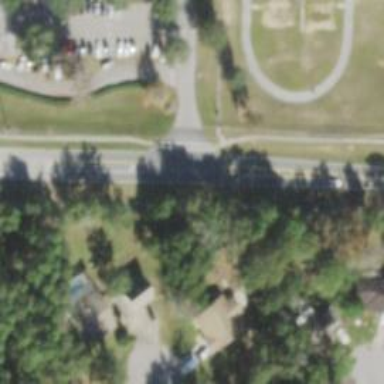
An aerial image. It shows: Tertiary road with asphalt surface and sidewalk on the left.